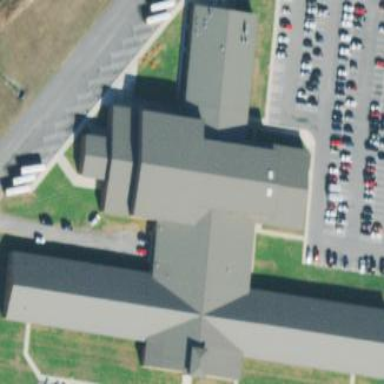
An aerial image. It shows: School building.